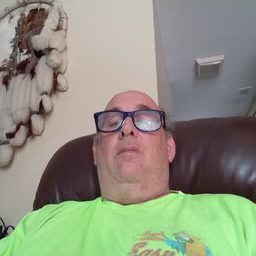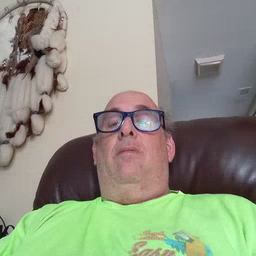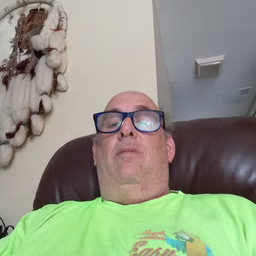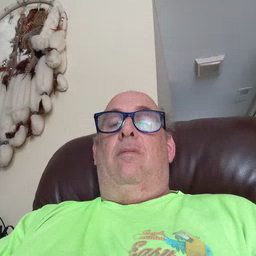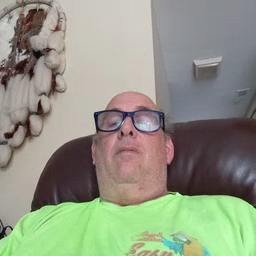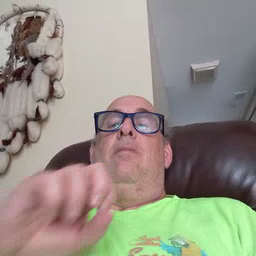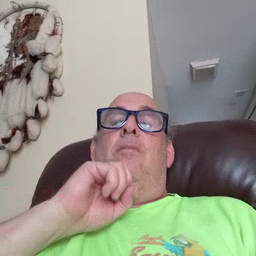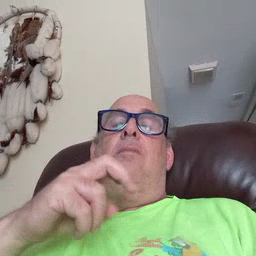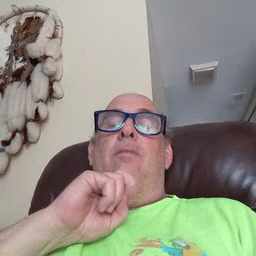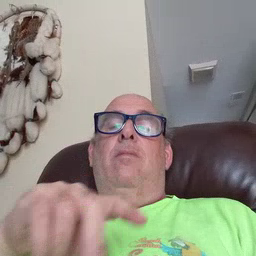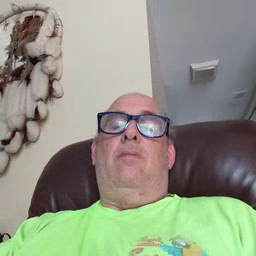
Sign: frog